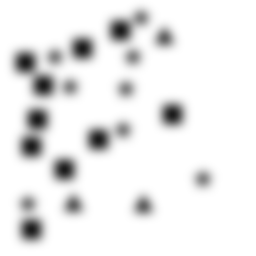
Squares: 10
Triangles: 3
Stars: 8
Total shapes: 21